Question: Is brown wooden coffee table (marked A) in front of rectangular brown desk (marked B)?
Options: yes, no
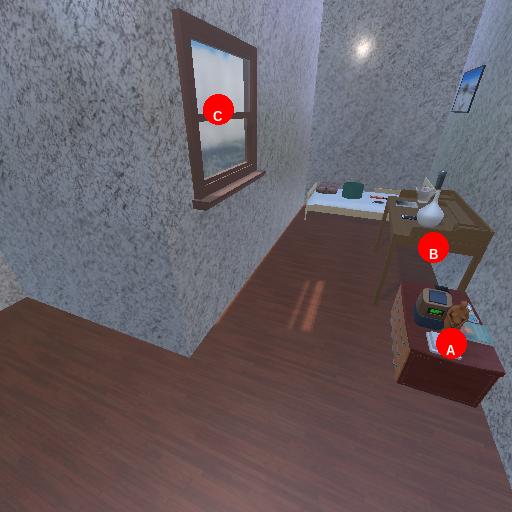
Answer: yes